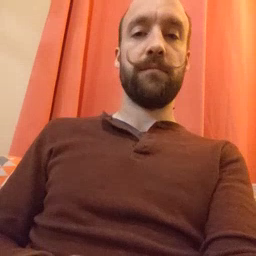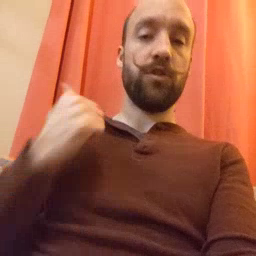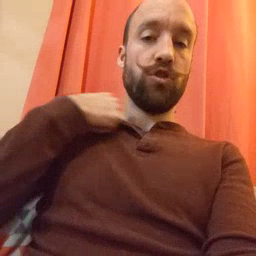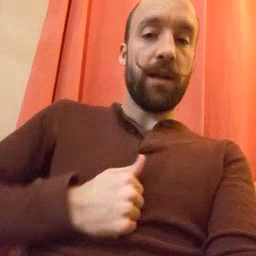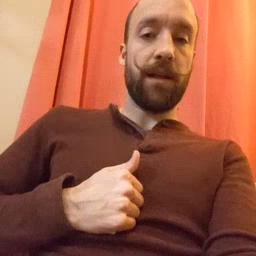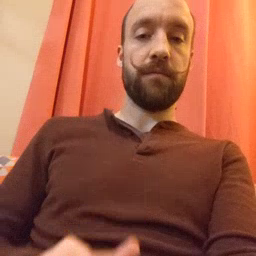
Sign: jacket